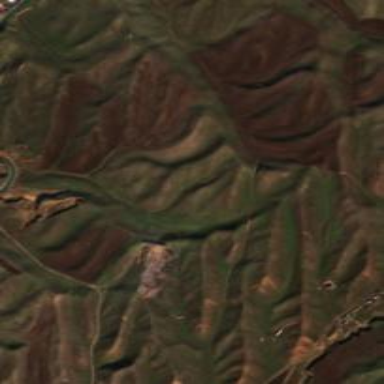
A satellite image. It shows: Natural ridge in the landscape.